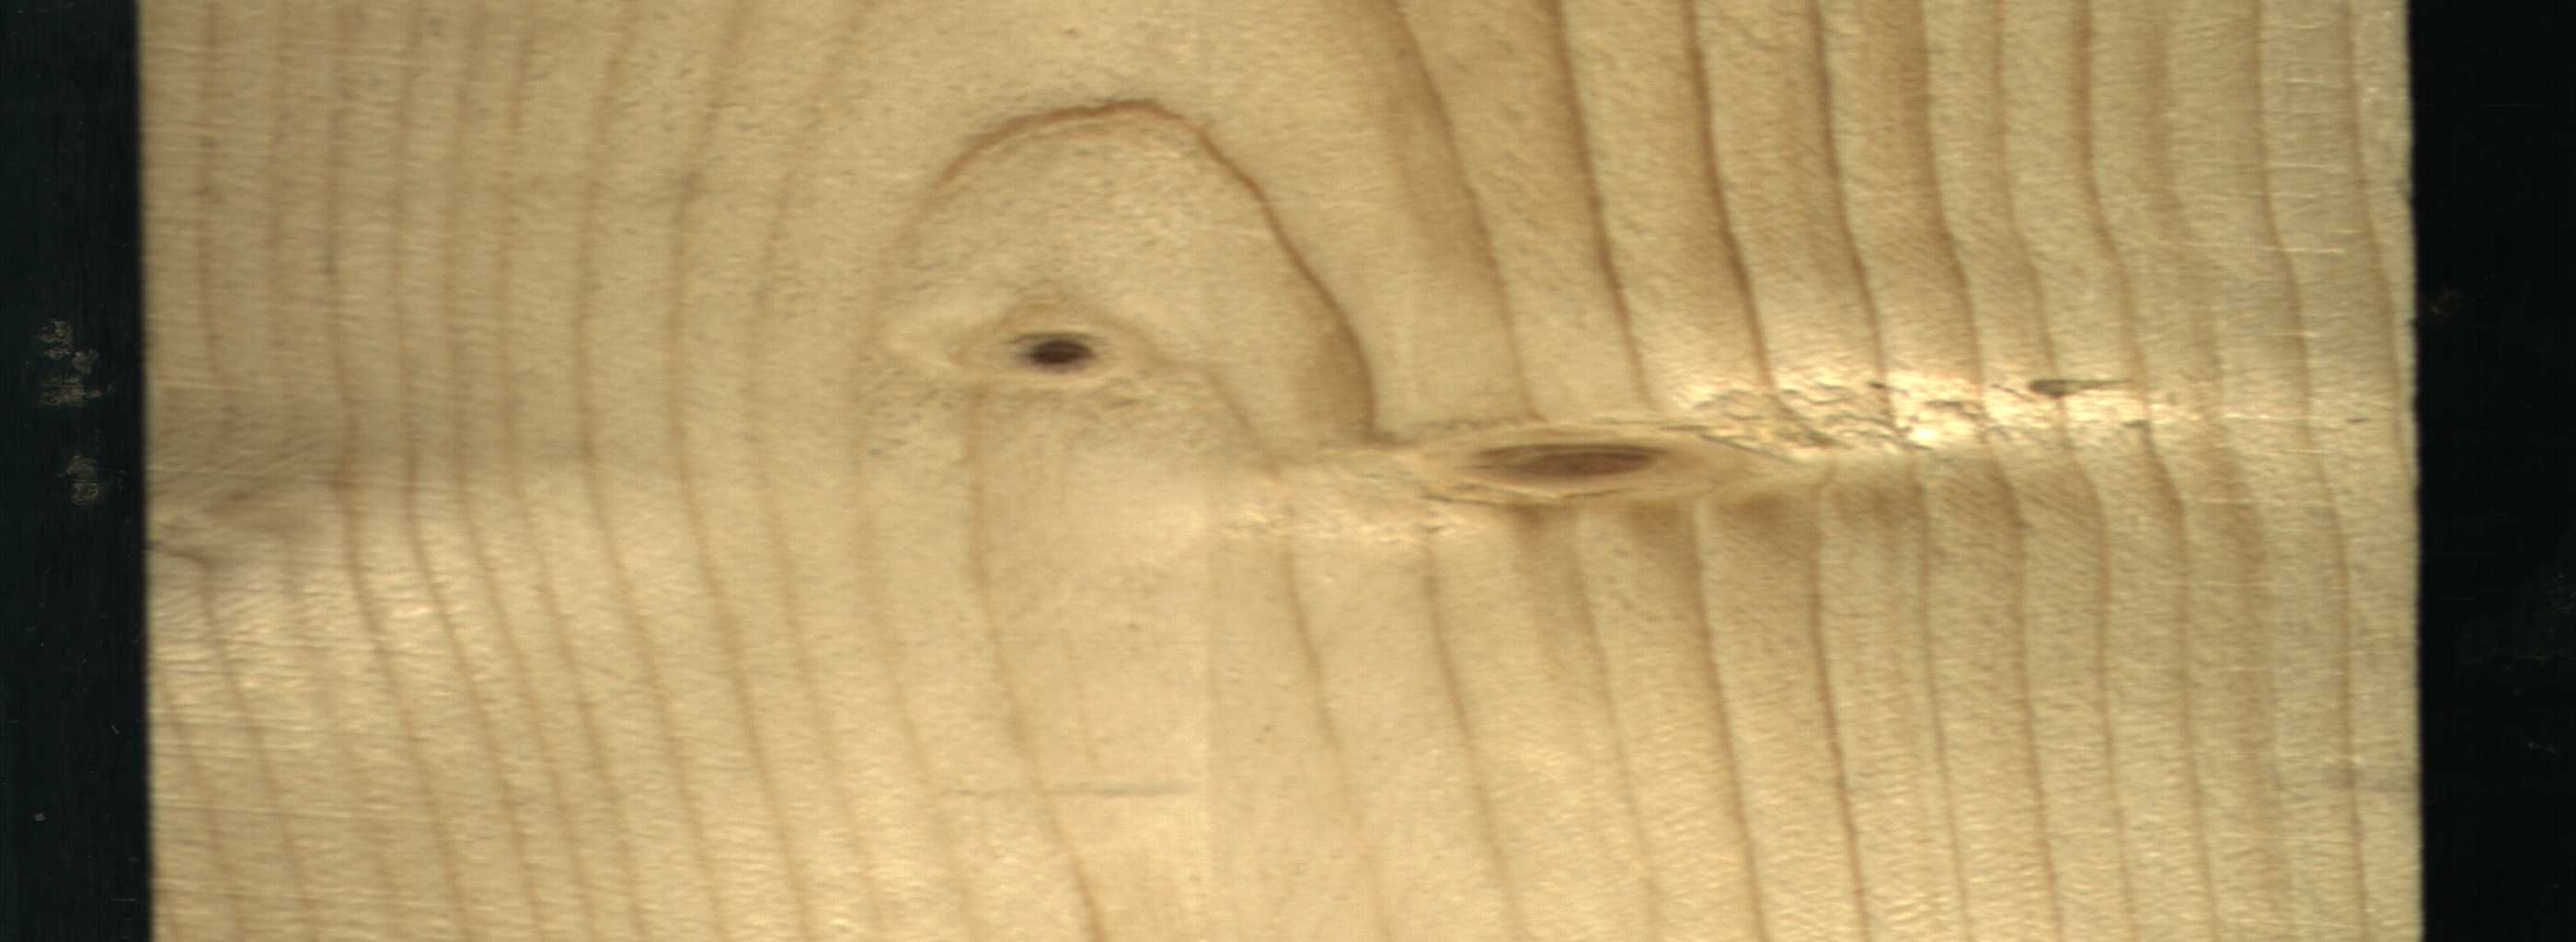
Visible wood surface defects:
Live_Knot
Live_Knot